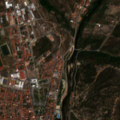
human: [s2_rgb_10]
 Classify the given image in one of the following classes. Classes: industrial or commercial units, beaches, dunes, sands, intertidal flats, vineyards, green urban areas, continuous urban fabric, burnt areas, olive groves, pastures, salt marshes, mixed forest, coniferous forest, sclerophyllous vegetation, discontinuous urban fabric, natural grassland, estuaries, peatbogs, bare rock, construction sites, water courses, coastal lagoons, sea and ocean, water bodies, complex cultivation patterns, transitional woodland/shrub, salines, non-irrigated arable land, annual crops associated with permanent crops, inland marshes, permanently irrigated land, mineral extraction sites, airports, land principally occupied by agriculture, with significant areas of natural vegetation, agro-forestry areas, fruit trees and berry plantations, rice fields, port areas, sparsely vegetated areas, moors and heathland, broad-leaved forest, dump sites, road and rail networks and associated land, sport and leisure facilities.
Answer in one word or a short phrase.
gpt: continuous urban fabric, discontinuous urban fabric, sport and leisure facilities, annual crops associated with permanent crops, complex cultivation patterns, land principally occupied by agriculture, with significant areas of natural vegetation, broad-leaved forest